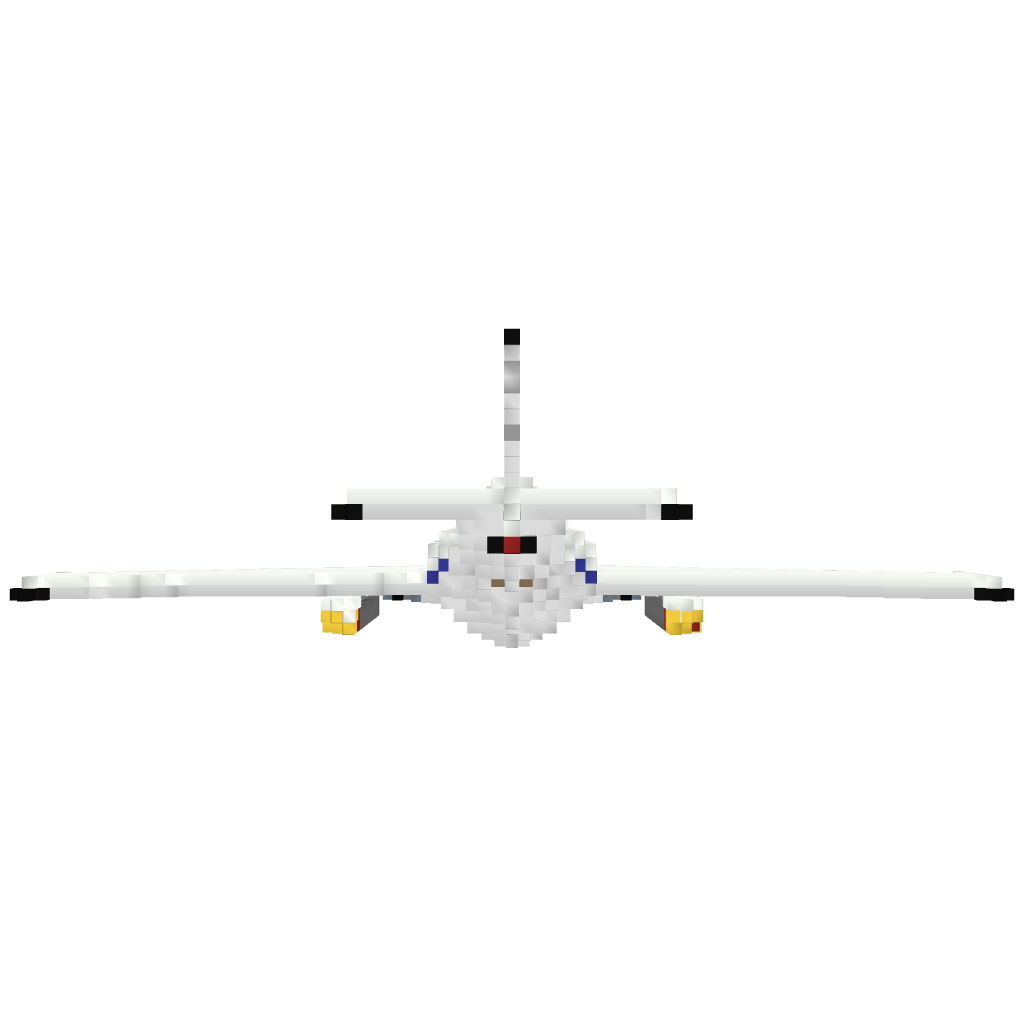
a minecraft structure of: Jumbo Jet